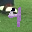
Label: 4